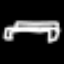
Label: bed